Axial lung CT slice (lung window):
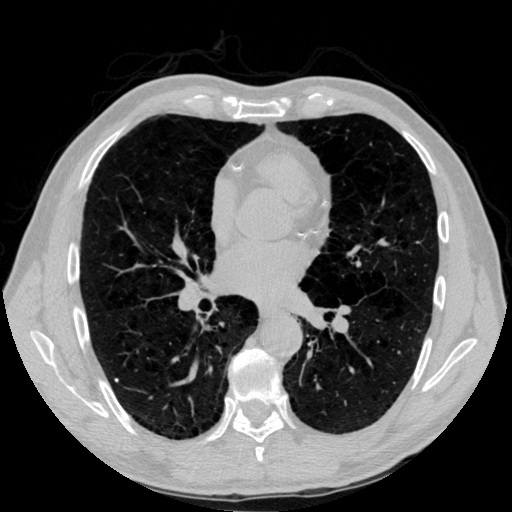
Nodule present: yes
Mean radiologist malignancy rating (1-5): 1